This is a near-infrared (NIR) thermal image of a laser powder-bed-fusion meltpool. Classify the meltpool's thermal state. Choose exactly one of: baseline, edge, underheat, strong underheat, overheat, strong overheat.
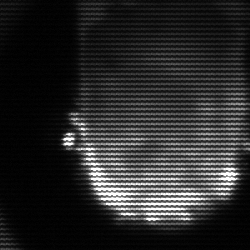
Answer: baseline